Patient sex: M
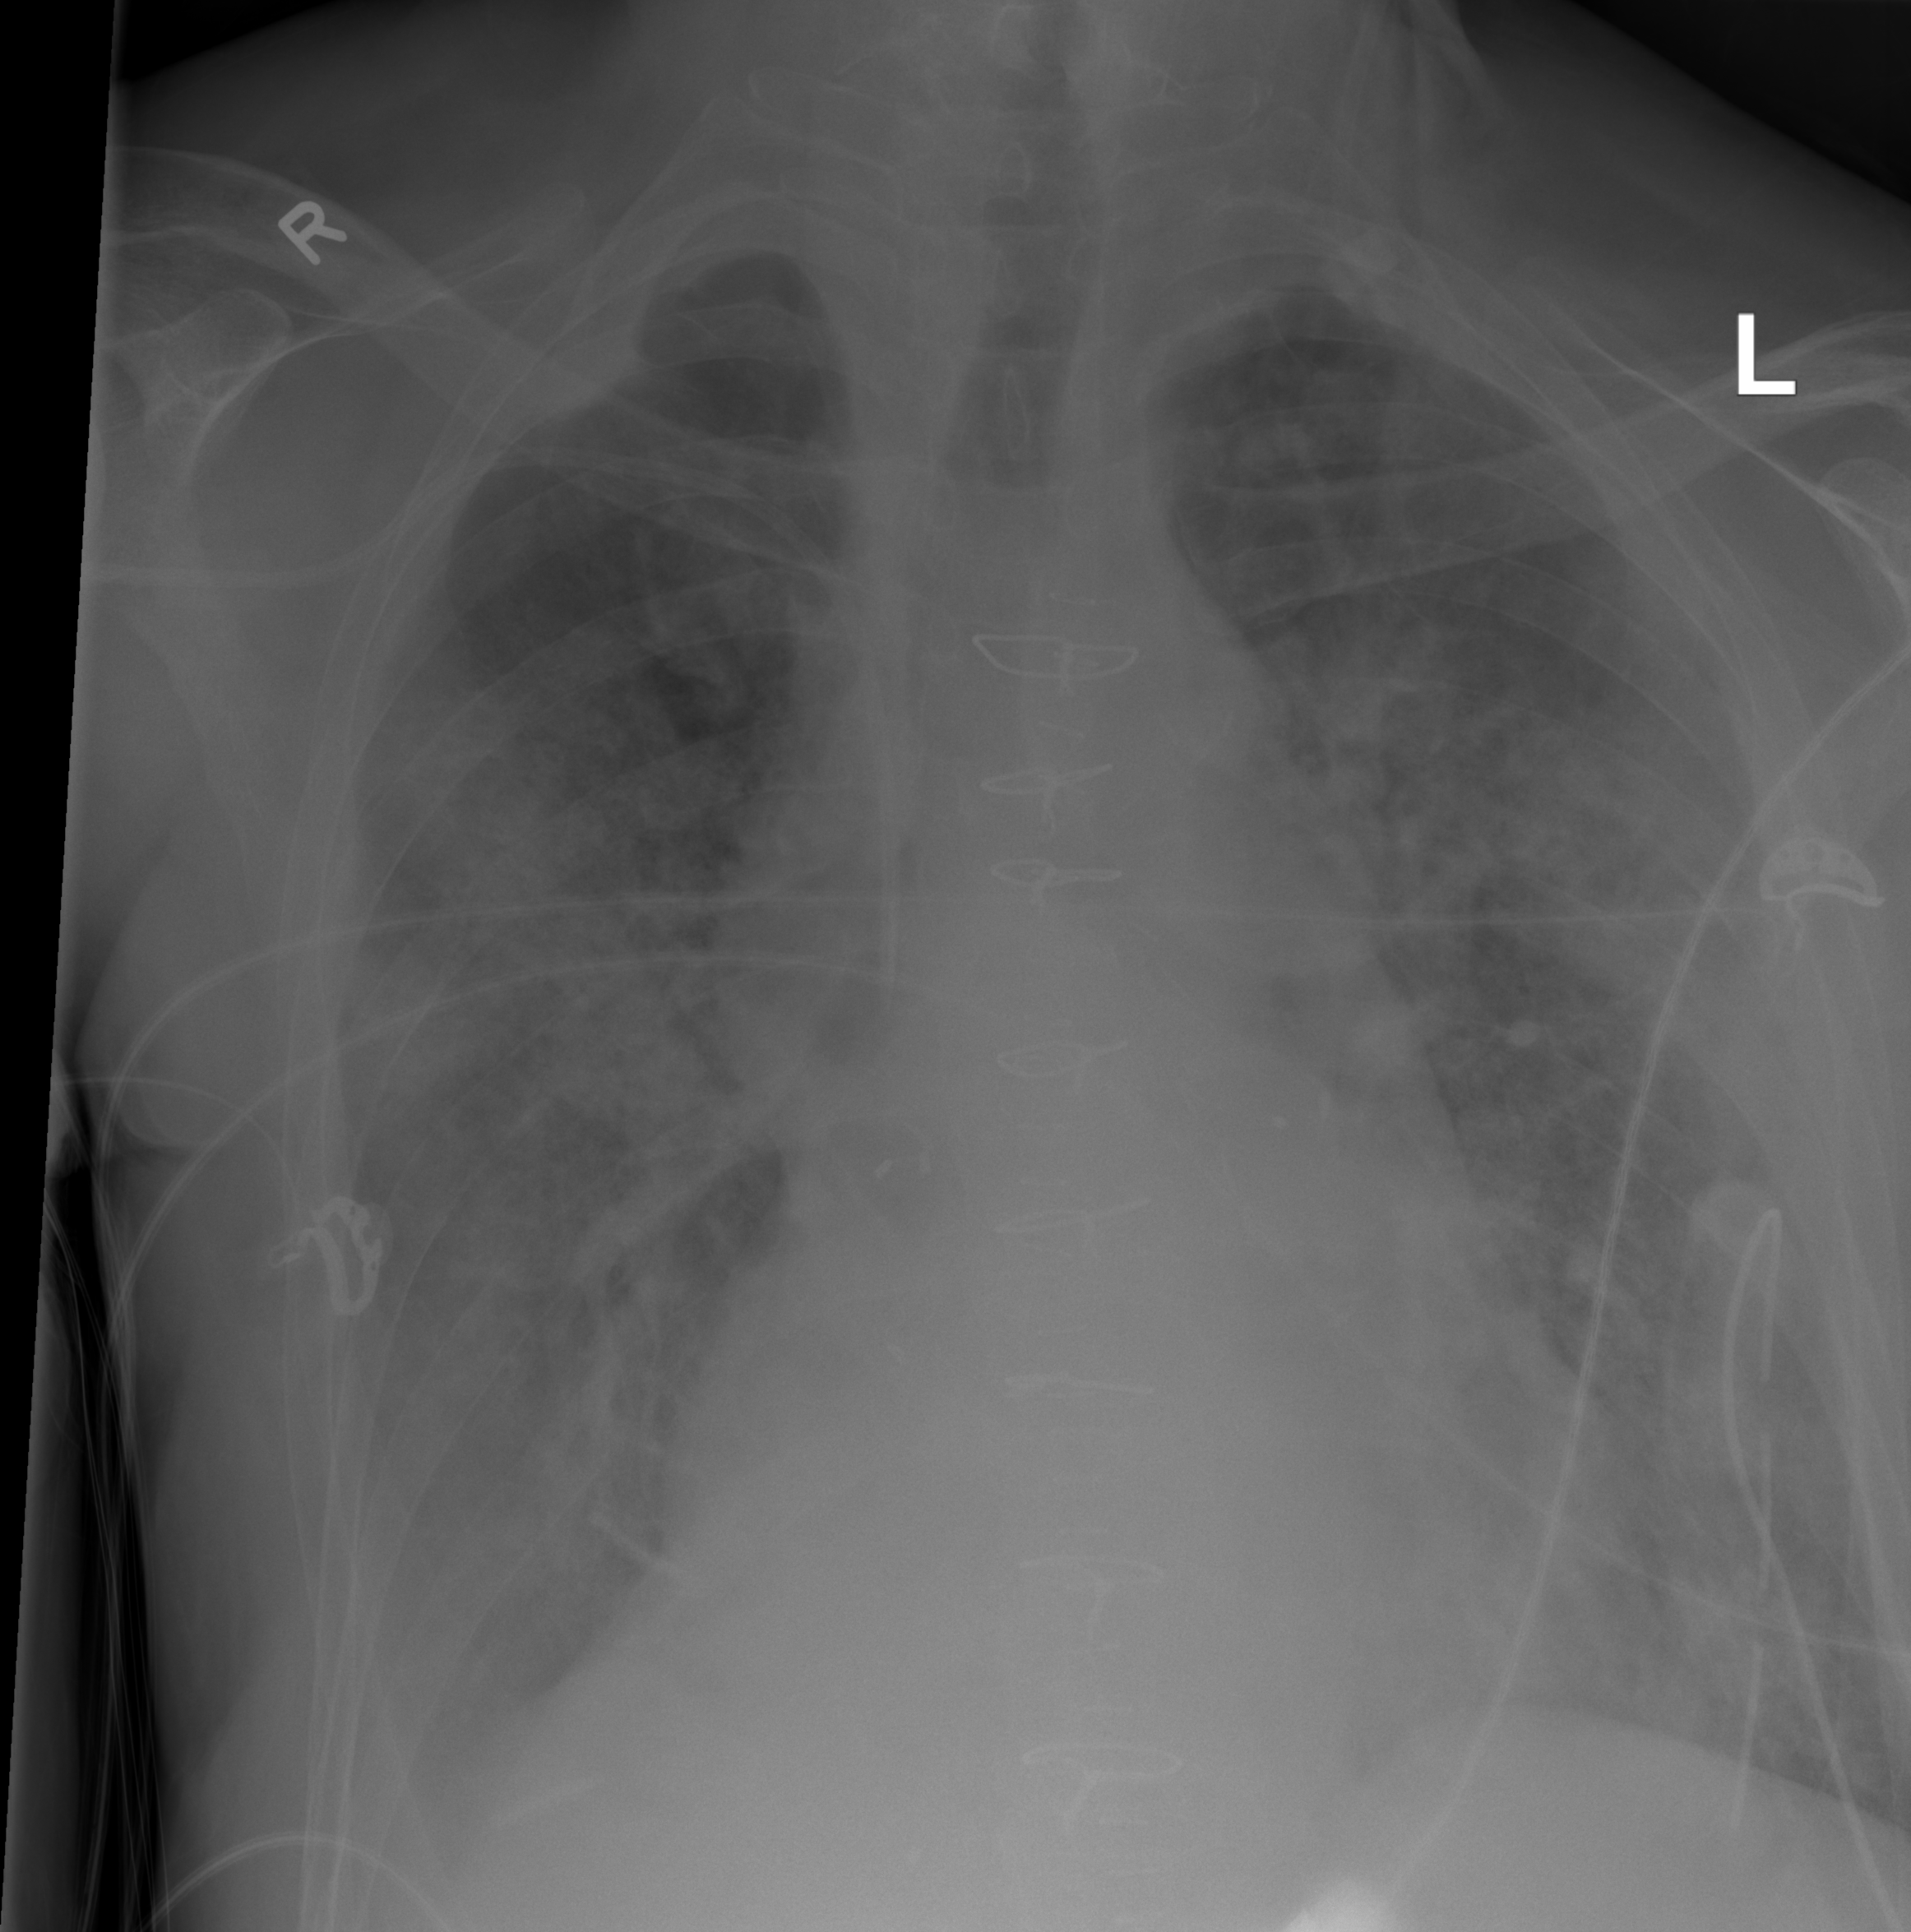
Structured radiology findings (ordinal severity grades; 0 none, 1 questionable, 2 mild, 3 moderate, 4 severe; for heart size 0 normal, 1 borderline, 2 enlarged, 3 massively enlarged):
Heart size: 2
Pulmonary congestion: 3
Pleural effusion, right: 1
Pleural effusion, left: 1
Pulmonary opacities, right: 3
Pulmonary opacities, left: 3
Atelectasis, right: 1
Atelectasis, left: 2